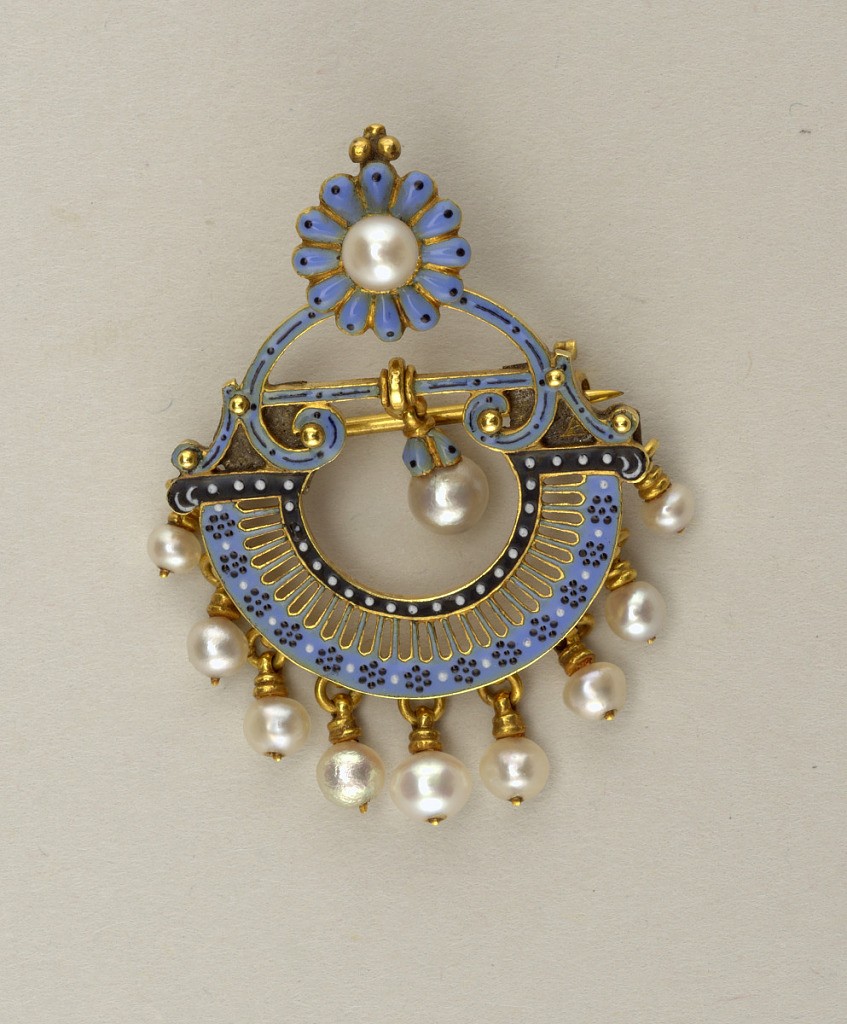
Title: Brooch
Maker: Carlo Giuliano, Italian, 1831 - 1895
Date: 19th century
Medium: Gold, enamel, pearls
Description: Gold and enamel brooch with one button pearl and ten drop pearls.